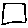
Label: square